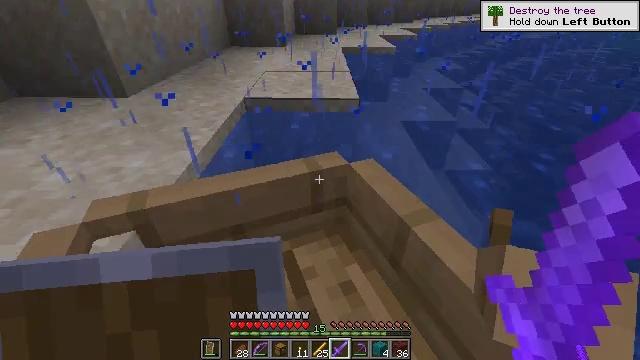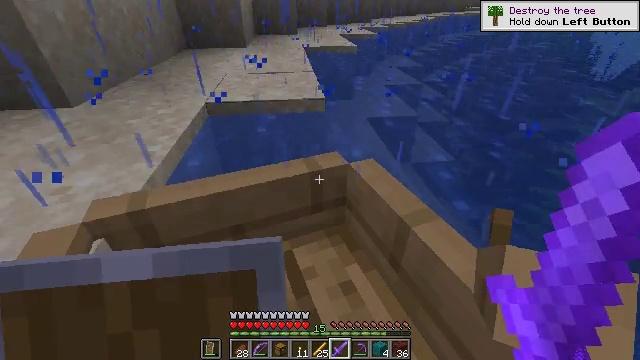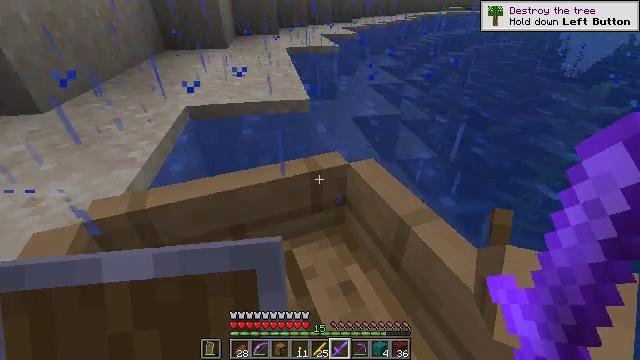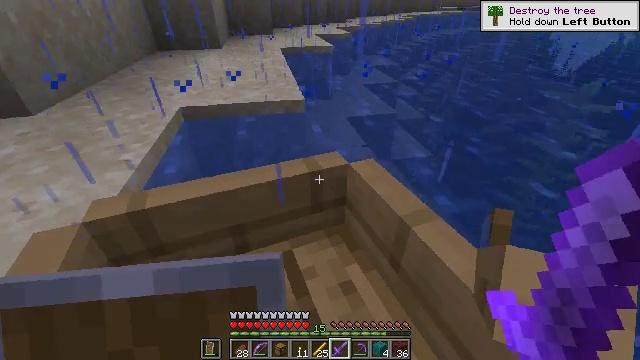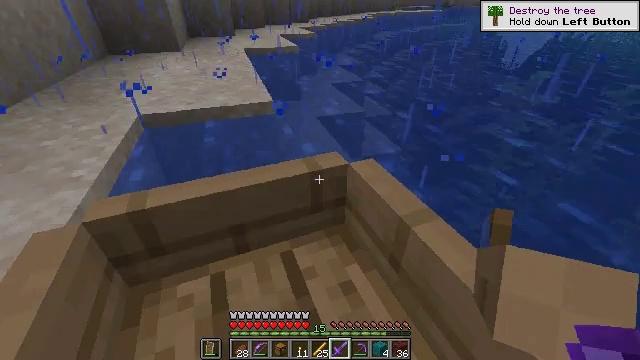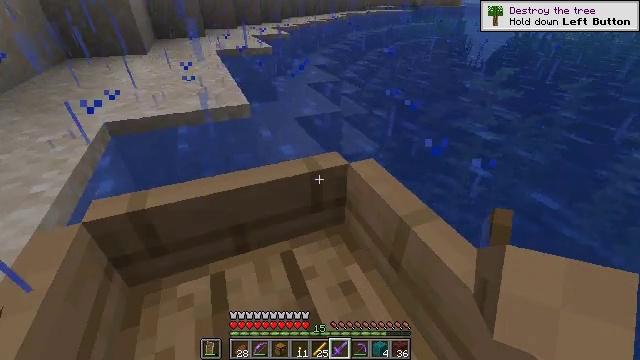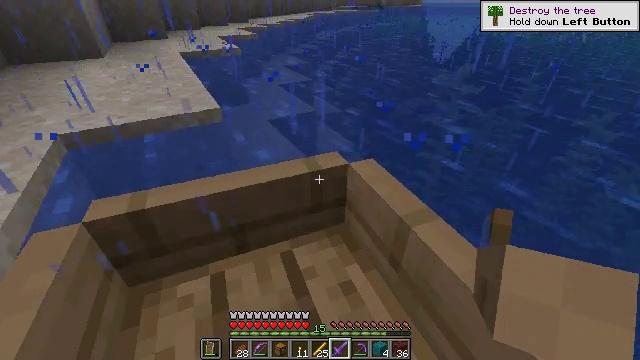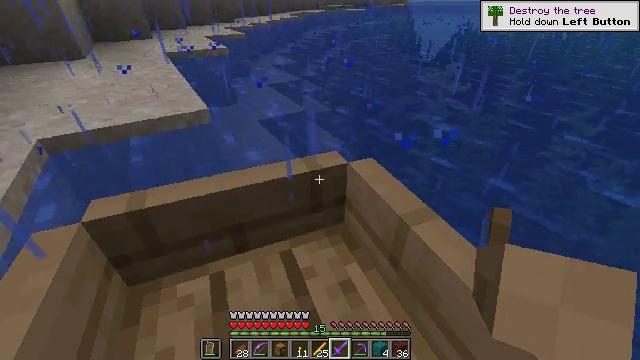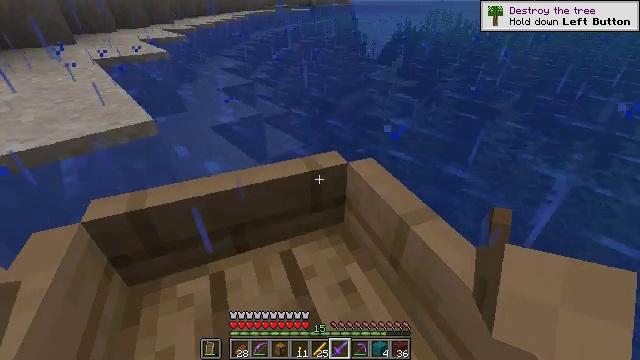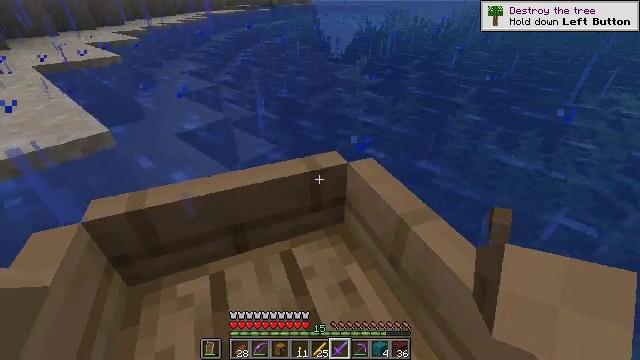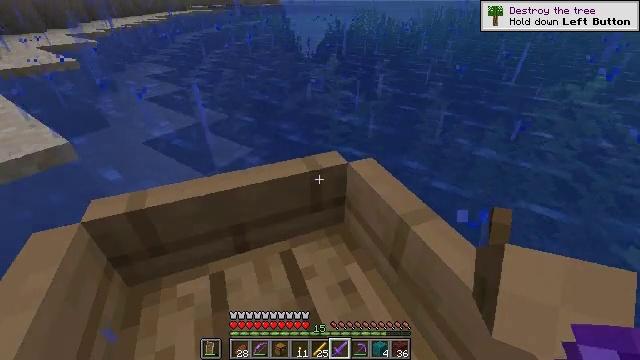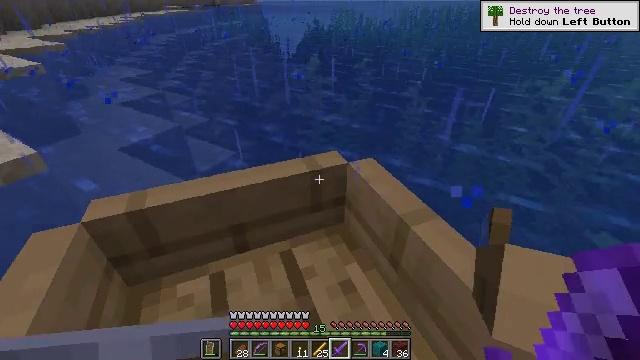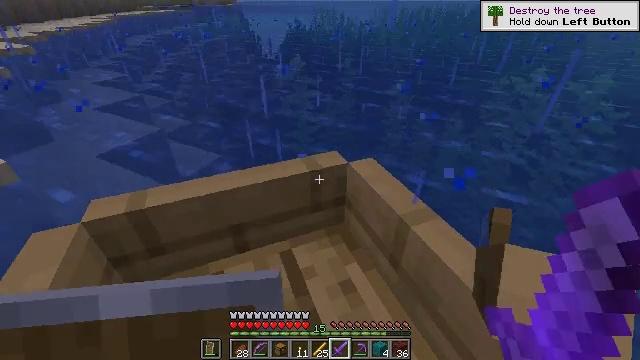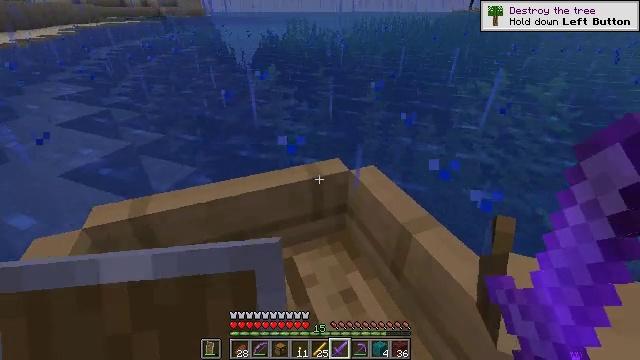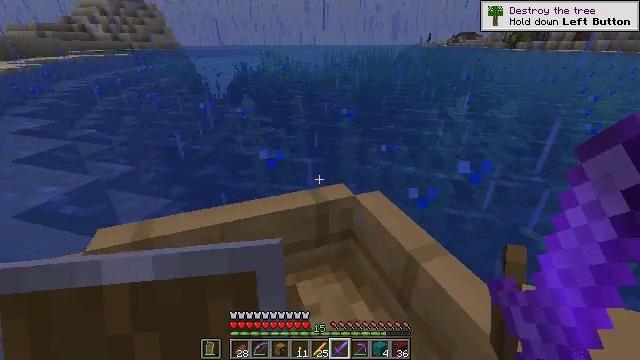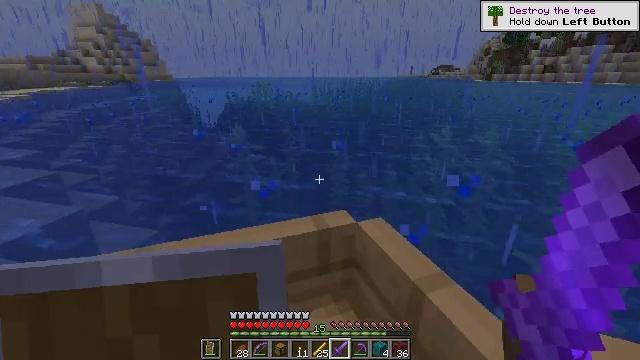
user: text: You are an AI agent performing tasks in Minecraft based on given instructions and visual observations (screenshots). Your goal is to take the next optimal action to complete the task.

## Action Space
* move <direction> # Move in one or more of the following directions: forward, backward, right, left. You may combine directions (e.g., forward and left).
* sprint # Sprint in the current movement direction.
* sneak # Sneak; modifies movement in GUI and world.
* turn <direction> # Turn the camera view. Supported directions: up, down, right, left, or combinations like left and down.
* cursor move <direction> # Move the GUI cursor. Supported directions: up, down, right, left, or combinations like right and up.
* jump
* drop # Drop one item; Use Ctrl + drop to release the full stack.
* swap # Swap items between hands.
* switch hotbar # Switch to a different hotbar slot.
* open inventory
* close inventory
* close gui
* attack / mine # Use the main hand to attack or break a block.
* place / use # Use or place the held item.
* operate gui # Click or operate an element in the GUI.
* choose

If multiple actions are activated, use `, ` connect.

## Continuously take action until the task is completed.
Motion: motion action
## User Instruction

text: Use the crafting interface to make blaze powder from blaze rods.
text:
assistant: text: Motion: no_op
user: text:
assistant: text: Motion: move right
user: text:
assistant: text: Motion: move right
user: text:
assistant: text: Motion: move right
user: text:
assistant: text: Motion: move right
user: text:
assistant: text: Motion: move right
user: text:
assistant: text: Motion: move right
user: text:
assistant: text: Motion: move right
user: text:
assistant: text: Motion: no_op
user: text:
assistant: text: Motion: no_op
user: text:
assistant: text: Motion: no_op
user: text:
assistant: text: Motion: no_op
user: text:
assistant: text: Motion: turn up
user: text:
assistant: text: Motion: turn left and up
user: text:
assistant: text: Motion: turn up
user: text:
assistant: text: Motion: turn up
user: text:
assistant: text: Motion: no_op
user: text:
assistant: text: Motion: move back
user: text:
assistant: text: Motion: move back
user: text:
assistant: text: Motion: move back
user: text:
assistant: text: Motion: no_op
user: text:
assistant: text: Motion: no_op
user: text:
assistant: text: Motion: no_op
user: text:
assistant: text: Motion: no_op
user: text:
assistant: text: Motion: no_op
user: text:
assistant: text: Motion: turn left
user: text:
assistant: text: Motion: turn left
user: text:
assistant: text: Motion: turn left
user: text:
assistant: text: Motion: turn left
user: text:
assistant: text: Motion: turn left